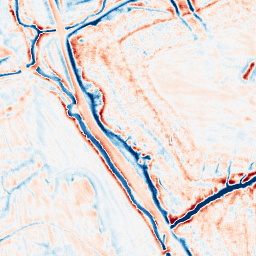
Category: edge_preserving
Decomposition family: bilateral
Decomposition parameters: d: 15
sigma_color: 150
sigma_space: 75
Upsampling method: fft_zeropad
Upsampling parameters: scale: 2
Upsampling scale: 2